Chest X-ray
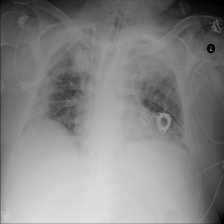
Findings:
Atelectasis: negative
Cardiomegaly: negative
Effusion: negative
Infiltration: positive
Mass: positive
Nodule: negative
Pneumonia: negative
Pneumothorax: negative
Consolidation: negative
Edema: negative
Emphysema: negative
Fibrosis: negative
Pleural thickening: negative
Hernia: negative